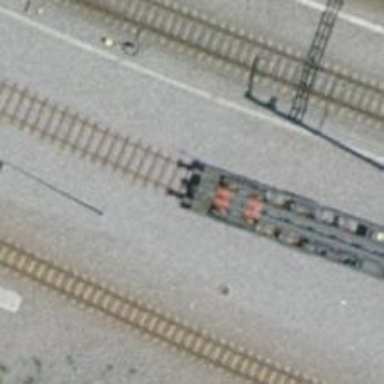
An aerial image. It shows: Railway yard used for servicing trains.